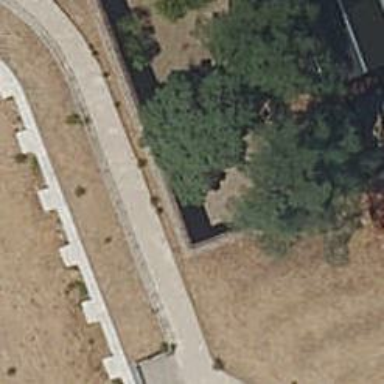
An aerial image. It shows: Wall is shown in the image.